Question: '''
package demo;
import java.awt.*;
import java.awt.image.*;
import java.util.*;
import javax.swing.*;
public class ScreenCapturingThread extends Thread{
public ScreenCapturingThread(Vector<BufferedImage> screenShots,
int frameRate,
Icon cursor,
Rectangle recordingArea){
this.screenShots = screenShots;
this.frameRate = frameRate;
this.cursor = cursor;
this.recordingArea = recordingArea;
try{
bot = new Robot();
}catch(Exception e){
System.out.println(e);
}
calculateSleepTime();
}
@Override
public void run(){
while(keepCapturing == true){
try{
screenShots.add(takeScreenShot());
sleep(sleepTime);
keepCapturing = false; //take only one shot
System.out.println("here");
JFrame frame = new JFrame();
frame.setSize(recordingArea.width,recordingArea.height);
frame.getGraphics().drawImage(screenShots.firstElement(), 0, 0,frame);
frame.repaint();
frame.setVisible(true);
}catch(InterruptedException e){
e.printStackTrace();
}
}
}
public BufferedImage takeScreenShot(){
p = m.getPointerInfo();
Point location = p.getLocation();
image = bot.createScreenCapture(recordingArea);
if(cursor!=null){
Graphics g = image.getGraphics();
g.drawImage(((ImageIcon)cursor).getImage(), location.x,location.y,null);
}
return image;
}
public void stopIt(){
keepCapturing = false;
}
public void calculateSleepTime(){
sleepTime = 1/frameRate;
}
public static void main(String[] args) {
Vector<BufferedImage> bufferedImages = new Vector<>(100);
int frameRate = 10;
Icon cursor = (Icon) new ImageIcon("src/images/blackCursor.png");
Rectangle r = new Rectangle(1280,800);
ScreenCapturingThread sc = new ScreenCapturingThread(bufferedImages,frameRate,cursor,r);
sc.start();
}
Vector<BufferedImage> screenShots;
int frameRate;
long sleepTime;
boolean keepCapturing = true;
Icon cursor;
Rectangle recordingArea;
Robot bot;
MouseInfo m;
PointerInfo p;
BufferedImage image;
}
'''
## Explanation
I have designed thread to go along with my screen recorder but I decided to test it first. This is what it is supposed to do:
-
- 'run()'
## Problem
I keep getting a 'NullPointerException' at
'''
frame.getGraphics().drawImage(screenShots.firstElement(), 0, 0,frame);
'''
I don't know what is going wrong.
If you could please find out the bug?
## Update:

'NullPointerException'
### Why?
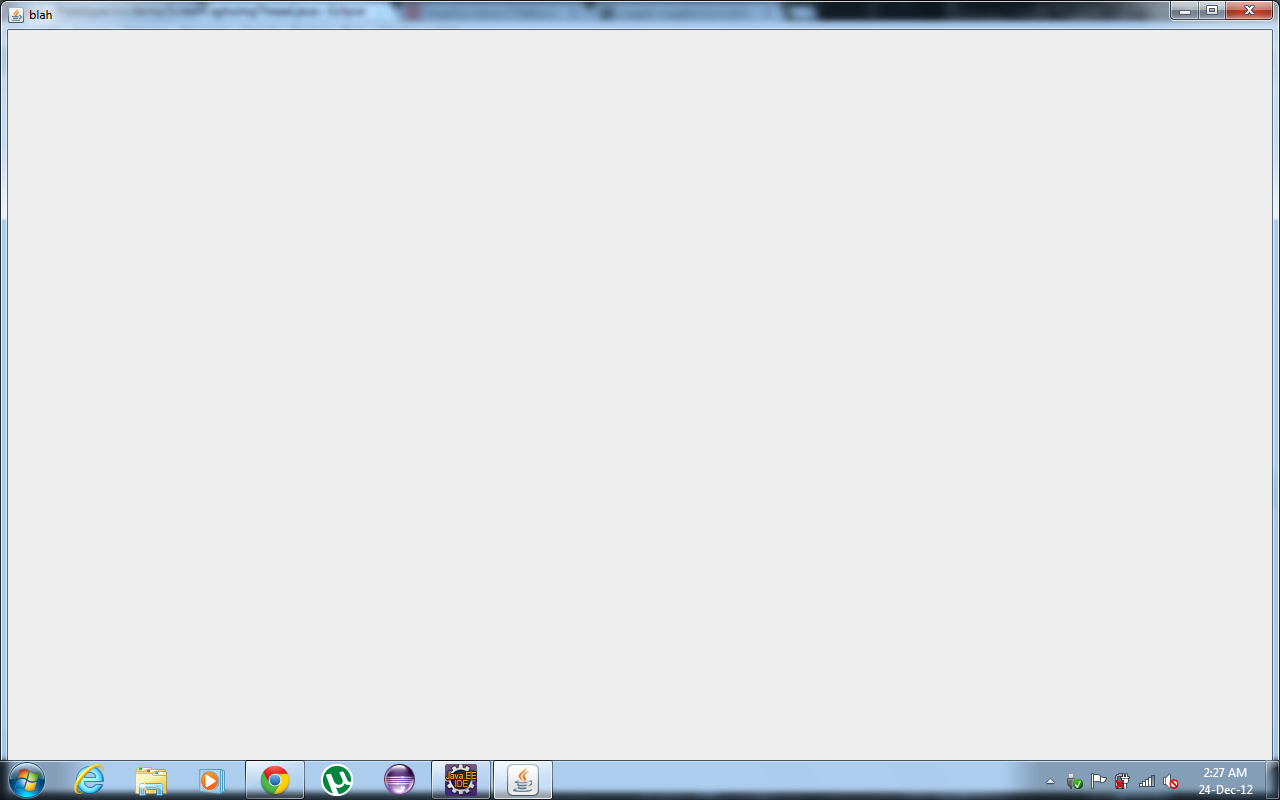
Answer: 'JFrame' will not provide you with any 'Graphics' until it is shown.
If you want to draw before 'JFrame' is shown you do like this:
'''
frame.pack();
frame.setSize(recordingArea.width, recordingArea.height);
Graphics g = frame.getContentPane().getGraphics();
g.drawImage(screenShots.firstElement(), 0, 0, frame);
'''
because as <URL>:
> Do not use Component.getGraphics(). Instead, subclass and override the paint() (AWT), or paintComponent() (Swing) method.Component.getGraphics() simply can't work. Java uses a callback mechanism for drawing graphics. You are not supposed to "push" graphics information into a component using getGraphics(). Instead you are supposed to wait until Java calls your paint()/paintComponent() method. At that moment you are supposed to provide the Component with the drawings you would like to do.
instead you'll be better off doing something like below:
'''
BufferedImage img = new BufferedImage(recordingArea.width, recordingArea.height,
BufferedImage.TYPE_3BYTE_BGR);
Graphics g = img.createGraphics();
g.drawImage(screenShots.firstElement(), 0, 0, frame);
JLabel l = new JLabel(new ImageIcon(img));
frame.getContentPane().add(l);
'''